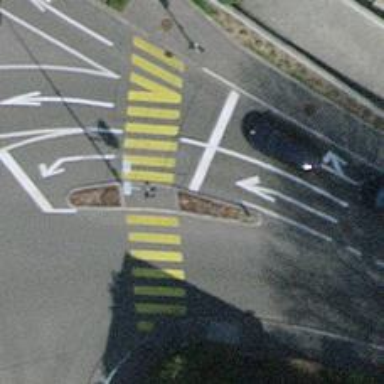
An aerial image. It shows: Road with traffic signals.